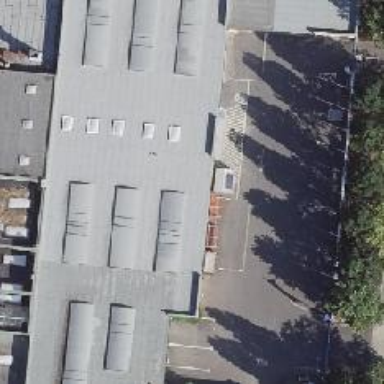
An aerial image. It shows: Wholesale shop.